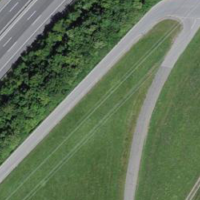
EUNIS habitat code: 57
Species observed at this site:
Corvus corone